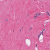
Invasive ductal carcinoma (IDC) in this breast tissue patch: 0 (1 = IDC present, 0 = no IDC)